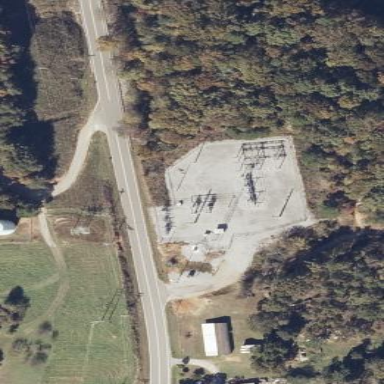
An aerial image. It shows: There is distribution substation enclosed by fence.